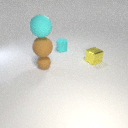
small cyan rubber cylinder behind small brown rubber sphere